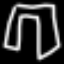
Label: pants